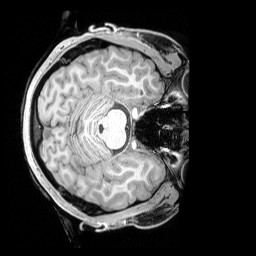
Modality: T1w
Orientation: axial
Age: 21
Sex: female
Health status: healthy
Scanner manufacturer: siemens
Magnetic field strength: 3 T
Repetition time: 1.65 s
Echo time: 0.00182 s